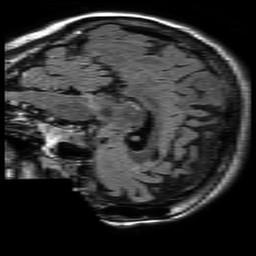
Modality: FLAIR
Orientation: sagittal
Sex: female
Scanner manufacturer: philips
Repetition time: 11 s
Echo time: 0.125 s